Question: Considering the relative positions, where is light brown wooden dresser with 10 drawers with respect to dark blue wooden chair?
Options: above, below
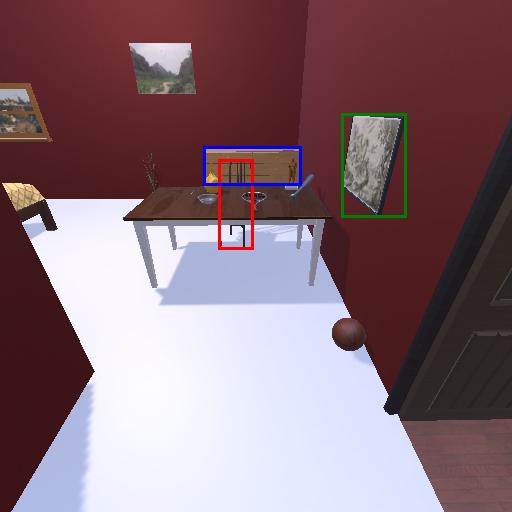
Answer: above